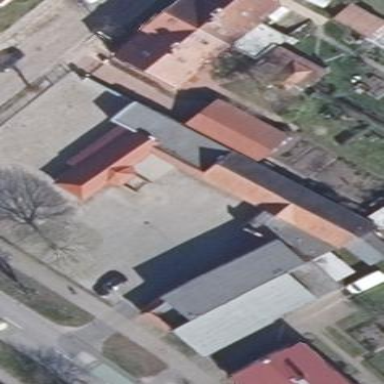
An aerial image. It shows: Commercial building.